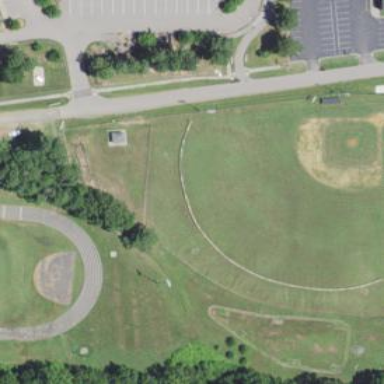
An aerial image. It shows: Grass pitch designated for baseball.